Question:
I want to make it so that Online Users div stays always at size of 200px while the chat window to the left of it resize to the max size it can taking all available space.
So when window is resized for example - the chat window will shrink but Online Users window stays at 200px, kind of like liquid layout.
left div (chat window) is: entry_window
right div (online users) is: online_window
'''
#entry_window{
border: 2px solid #D4D4D4;
float: left;
width: 75%;
height: 100%;
margin: 1%;
overflow: scroll;
overflow-x: hidden;
}
#online_window{
border: 2px solid #D4D4D4;
margin: 1%;
margin-left: 0%;
display: inline-block; float: left;
background-color: white;
width: 21.5%;
height: 100%;
}
'''
oh and by the way: for vertical size I made this function to make it in height as big as possible without disturbing bottom part.
'''
function autoscale(){
var v = window.innerHeight - 170;
document.getElementById("entry_window").style.height= v+"px";
document.getElementById("online_window").style.height= v+"px";
}
'''
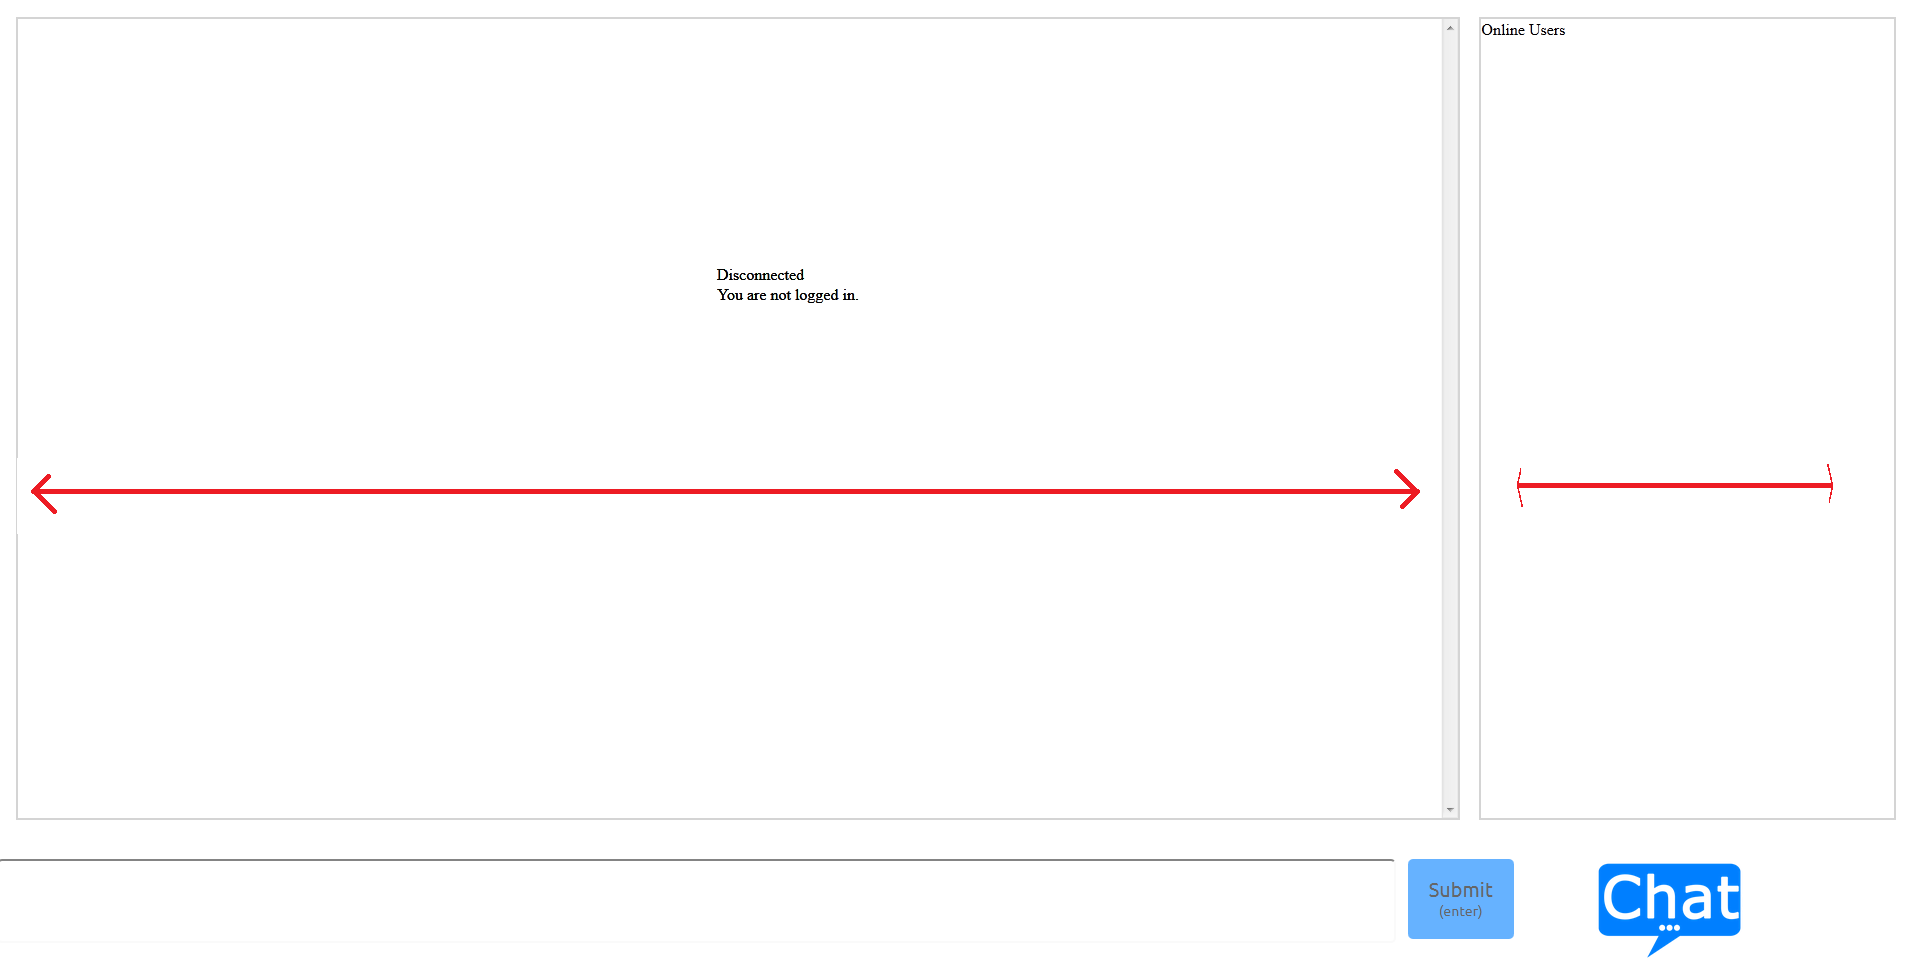
Answer: This could be easily done with the 'css calc' function. However, it depends on what browsers you want to support. check out this <URL> so see what it is compatible with.
Essentially, just do this:
'''
#entry_window{
border: 2px solid #D4D4D4;
float: left;
width: calc(100% - 208px);
height: 100%;
overflow: scroll;
overflow-x: hidden;
background-color:red;
}
#online_window{
border: 2px solid #D4D4D4;
margin-left: 0%;
display: inline-block;
float: left;
background-color: white;
width: 200px;
height: 100%;
}
'''
note: you need to '-208' to take the border into account. Also, check out the <URL>